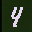
Label: 4